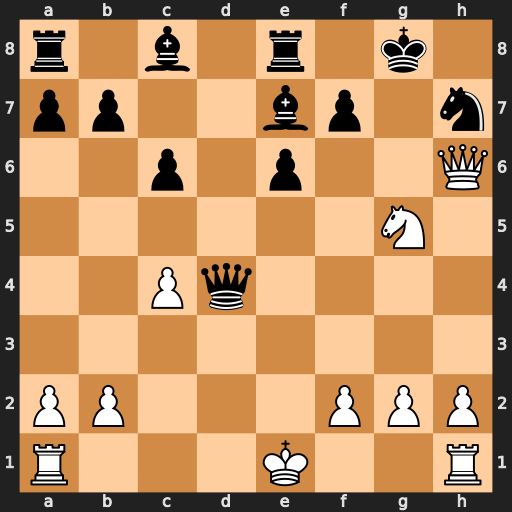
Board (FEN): r1b1r1k1/pp2bp1n/2p1p2Q/6N1/2Pq4/8/PP3PPP/R3K2R
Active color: w
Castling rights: KQ
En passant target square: -
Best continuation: Qxh7+ Kf8 Qxf7#